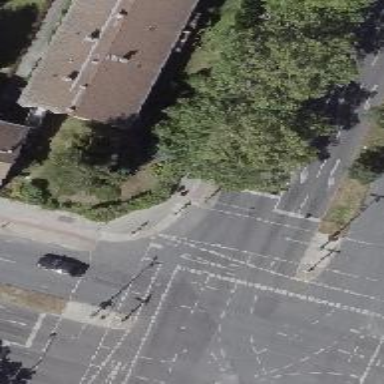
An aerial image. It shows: Road crossing with traffic signals.